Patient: sex M, age 62
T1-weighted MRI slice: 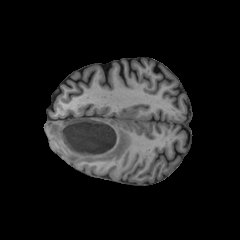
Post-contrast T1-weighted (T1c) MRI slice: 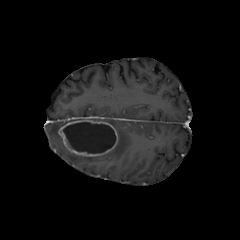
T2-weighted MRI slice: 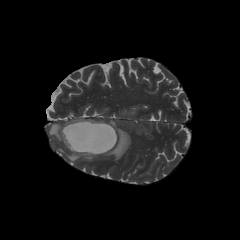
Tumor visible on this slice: yes
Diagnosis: Glioblastoma, IDH-wildtype
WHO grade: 4